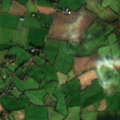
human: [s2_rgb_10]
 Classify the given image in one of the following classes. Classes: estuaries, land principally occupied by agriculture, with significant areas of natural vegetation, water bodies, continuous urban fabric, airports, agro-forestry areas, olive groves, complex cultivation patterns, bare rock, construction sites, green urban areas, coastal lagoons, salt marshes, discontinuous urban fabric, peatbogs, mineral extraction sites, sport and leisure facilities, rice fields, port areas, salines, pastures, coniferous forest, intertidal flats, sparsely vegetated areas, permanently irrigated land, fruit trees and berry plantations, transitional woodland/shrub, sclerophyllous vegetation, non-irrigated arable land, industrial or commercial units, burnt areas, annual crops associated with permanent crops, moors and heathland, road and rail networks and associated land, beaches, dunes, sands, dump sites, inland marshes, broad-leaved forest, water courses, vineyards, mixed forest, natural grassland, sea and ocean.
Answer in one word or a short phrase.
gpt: pastures